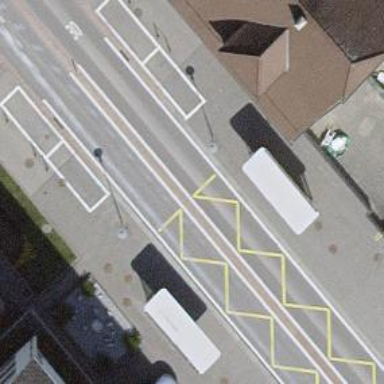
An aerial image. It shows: Bus stop with shelter for public transportation.